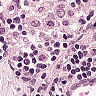
Metastatic tissue present: no